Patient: sex M, age 68
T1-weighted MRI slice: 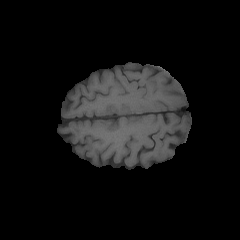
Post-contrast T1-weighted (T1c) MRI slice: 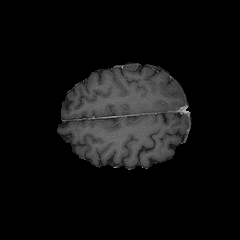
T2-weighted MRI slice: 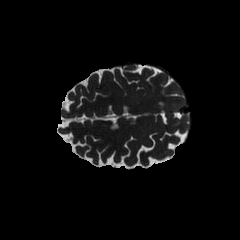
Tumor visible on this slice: no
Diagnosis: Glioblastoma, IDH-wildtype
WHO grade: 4